Question: I'm trying to create a fancy-looking header to a view. I'm using a TTView with styling applied, but my problem is I want the drop shadow to just drop below the image, and not to the sides. I want the sides hard up against the screen edges.
Here is what it looks like at the moment:

How can I make it so the sides are hard up against the edge of the screen?
Here is my code for the styling:
'''
UIColor* black = RGBCOLOR(158, 163, 172);
UIColor* blue = RGBCOLOR(191, 197, 208);
TTStyle *style =
[TTShadowStyle styleWithColor:RGBACOLOR(0,0,0,0.5) blur:5 offset:CGSizeMake(0, 2) next:
[TTLinearGradientFillStyle styleWithColor1:RGBCOLOR(255, 255, 255)
color2:RGBCOLOR(216, 221, 231) next:
[TTFourBorderStyle styleWithTop:blue right:black bottom:black left:blue width:1 next:nil]]];
headerView.style = style;
'''
I would appreciate any help with this issue as I've never used three20 before now.
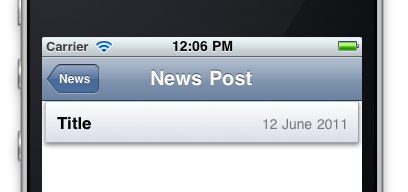
Answer: I figured it out by experimentation in the end - if you use a negative UIEdgeMask on the sides before the drop-shadow in the style chain, it pushes the main view out to the edges.
'''
TTStyle *style =
[TTInsetStyle styleWithInset:UIEdgeInsetsMake(0, -5, 0, -5) next:
[TTShadowStyle styleWithColor:RGBACOLOR(0,0,0,0.5) blur:5 offset:CGSizeMake(0, 2) next:
[TTLinearGradientFillStyle styleWithColor1:RGBCOLOR(255, 255, 255)
color2:RGBCOLOR(216, 221, 231) next:
[TTFourBorderStyle styleWithBottom:black width:1 next:nil]]]];
'''